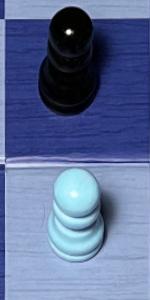
Label: Pawn_White